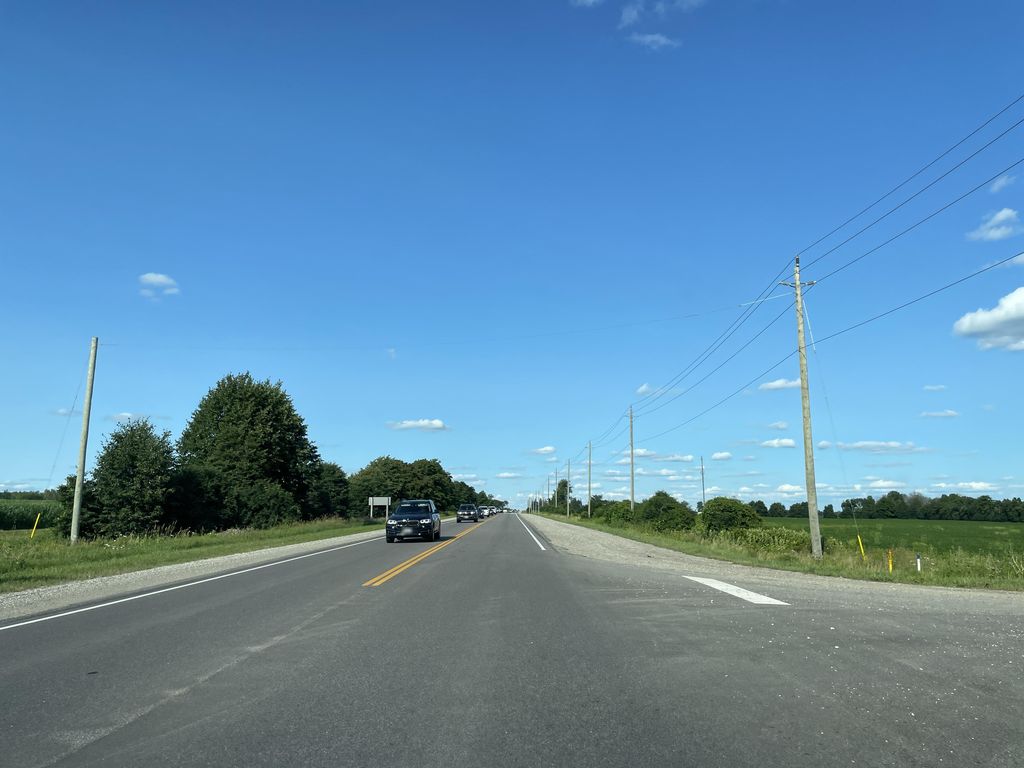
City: kitchener-waterloo